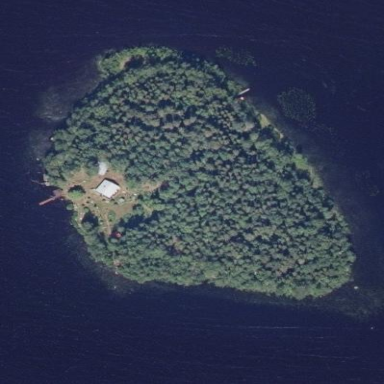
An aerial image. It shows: Islet.